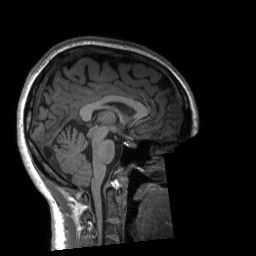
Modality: T1w
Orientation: sagittal